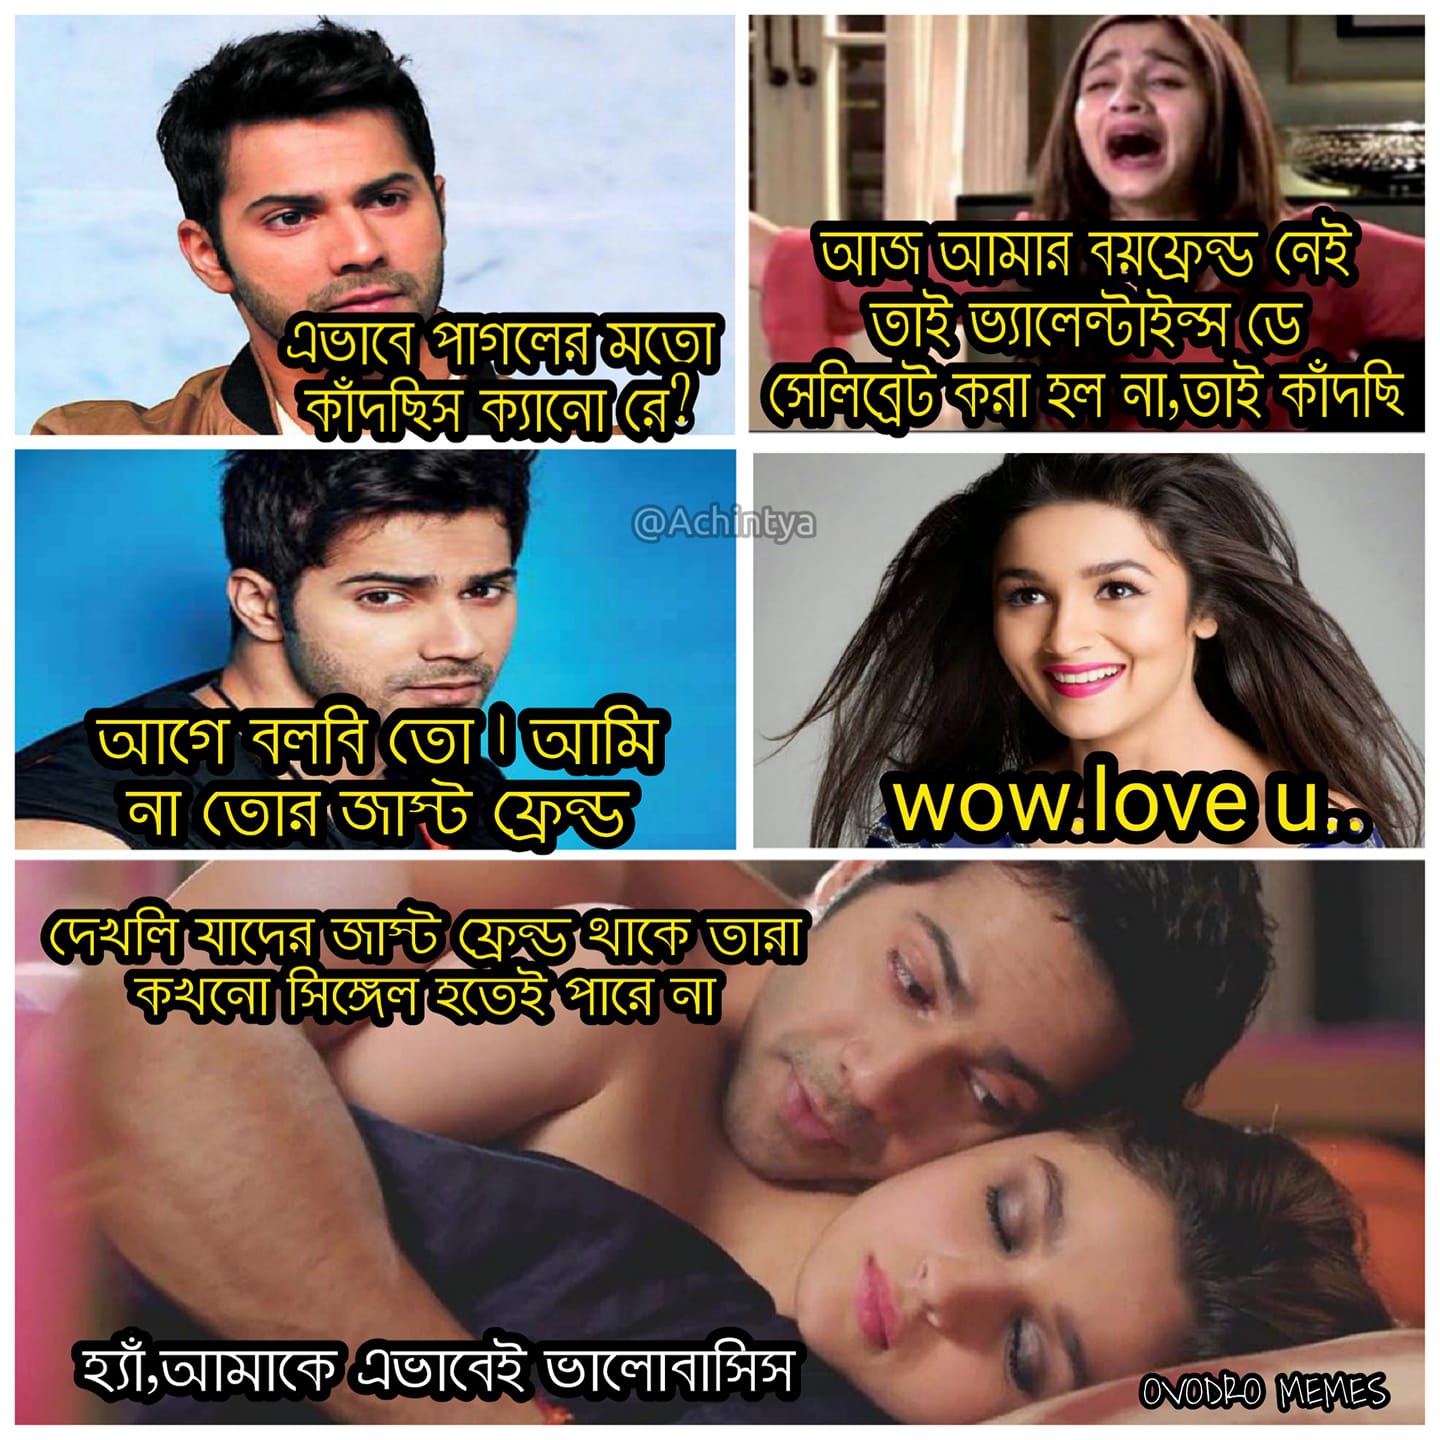
Caption: এভাবে পাগলের মতো কাঁদছিস ক্যানো রে ?    আজ আমার বয়ফ্রেন্ড নেই তাই ভ্যালেন্টাইন্স ডে সেলিব্রেট করা হল না , তাই কাঁদছি    আগে বলবি তো । আমি না তোর জাস্ট ফ্রেন্ড    wow.love.u..   দেখলি যাদের জাস্ট ফ্রেন্ড থাকে তারা কখনো সিঙ্গেল হতেই পারে না   হ্যাঁ, আমাকে এভাবেই ভালোবাসিস
Label: hate